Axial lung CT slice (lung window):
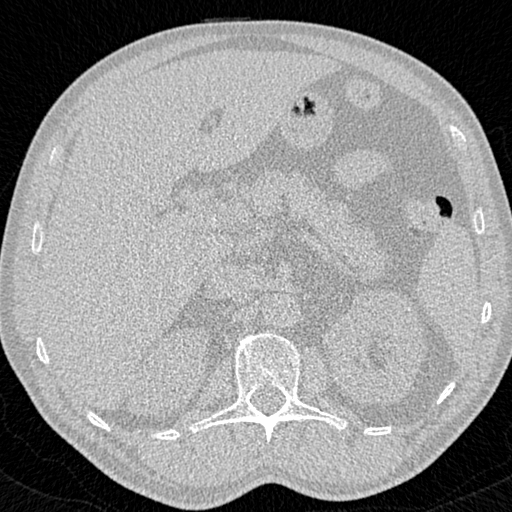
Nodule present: no